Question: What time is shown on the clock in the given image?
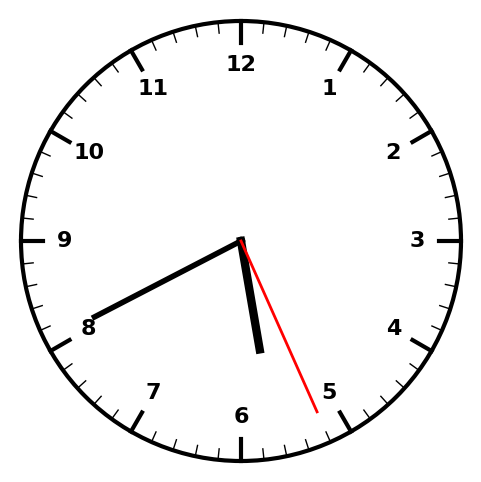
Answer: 05:40:26